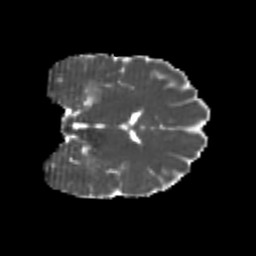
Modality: MD
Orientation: coronal
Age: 21
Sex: male
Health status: healthy
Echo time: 0.074 s